Interaction volume radius: 10 \u00c5
Interaction volume height: 15 \u00c5
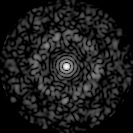
Disorder parameter: 0.8653